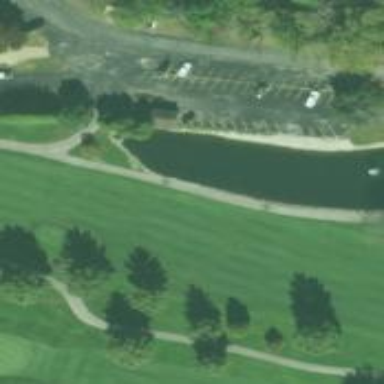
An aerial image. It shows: Golf cartpath that is also road path.